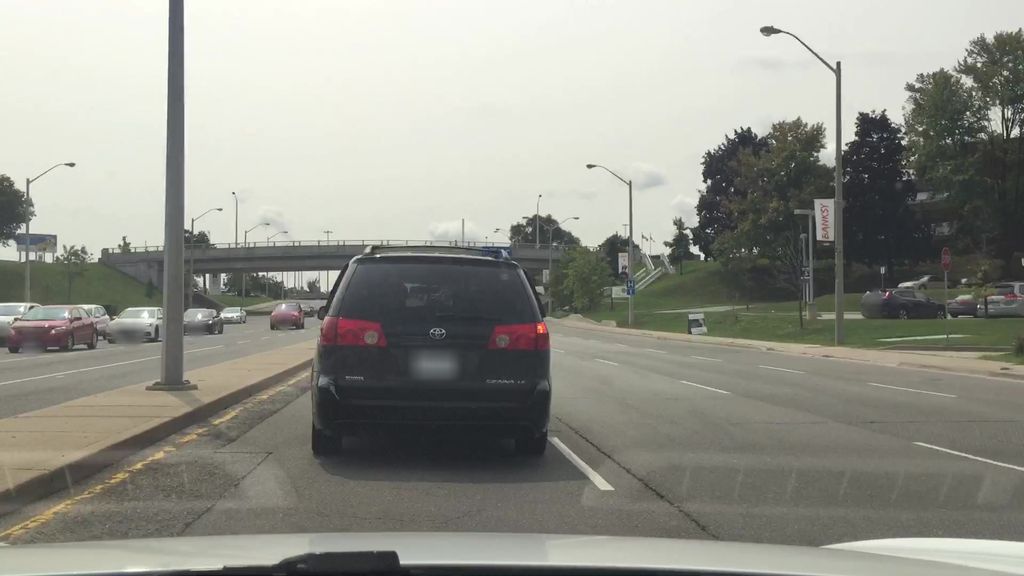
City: toronto